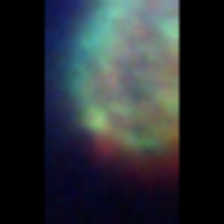
Taxon: Diatom_aggregate
Group: Diatoms